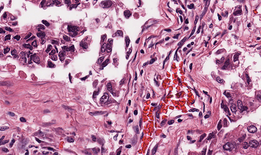
Tumor epithelial tissue: yes
Tumor-associated stroma tissue: yes
Normal tissue: no